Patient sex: F
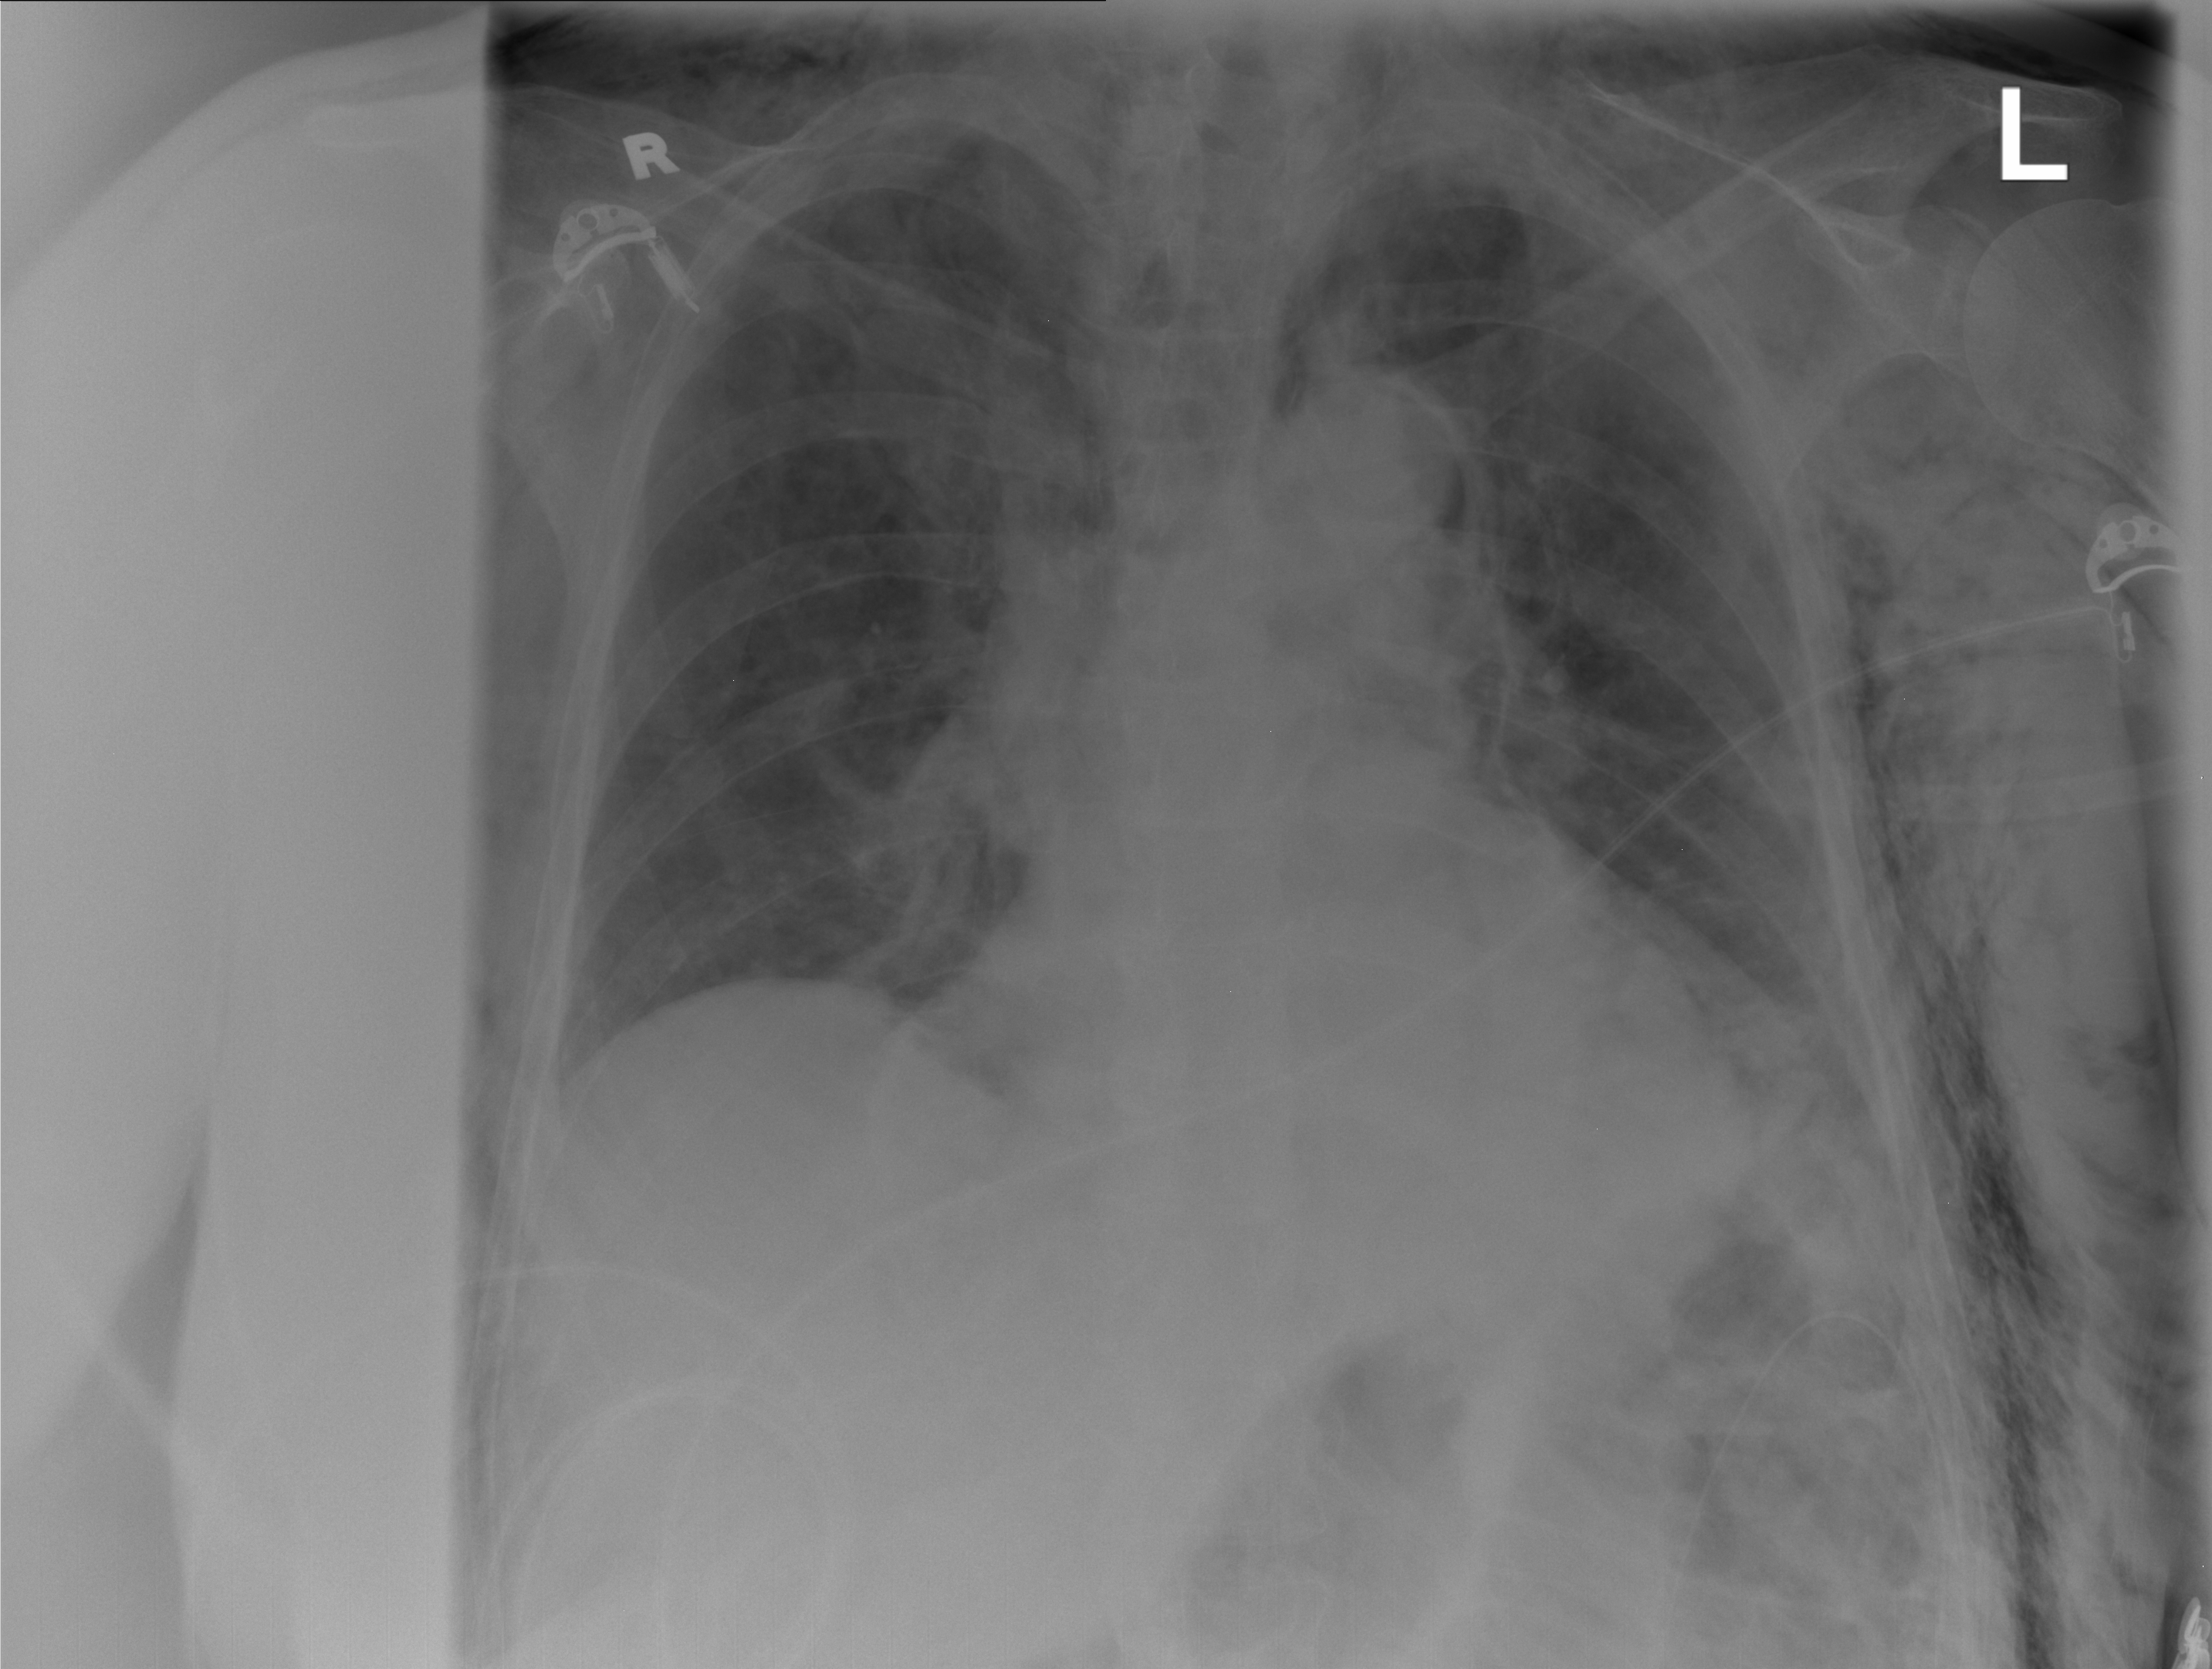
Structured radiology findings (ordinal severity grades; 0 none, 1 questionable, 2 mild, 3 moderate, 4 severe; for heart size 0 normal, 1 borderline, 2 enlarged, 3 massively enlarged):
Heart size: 0
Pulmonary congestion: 0
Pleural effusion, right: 0
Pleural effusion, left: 1
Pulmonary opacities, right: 0
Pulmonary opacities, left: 0
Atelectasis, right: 0
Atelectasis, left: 1